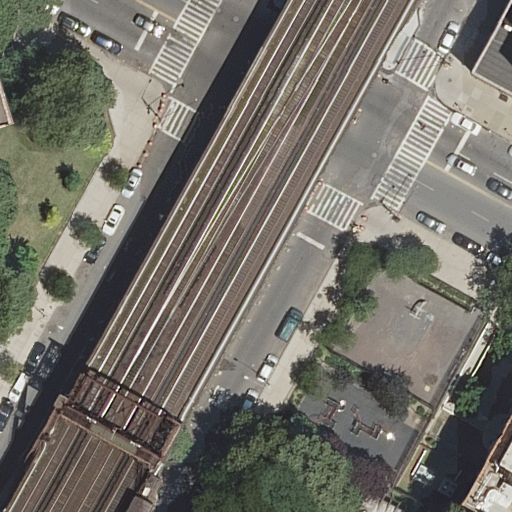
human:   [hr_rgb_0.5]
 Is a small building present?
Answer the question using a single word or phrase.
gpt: yes

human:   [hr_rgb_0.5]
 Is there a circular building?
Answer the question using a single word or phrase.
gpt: no

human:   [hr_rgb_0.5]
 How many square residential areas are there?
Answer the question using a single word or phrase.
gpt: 0

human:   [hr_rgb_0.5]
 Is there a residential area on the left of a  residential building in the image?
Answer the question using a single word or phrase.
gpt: yes

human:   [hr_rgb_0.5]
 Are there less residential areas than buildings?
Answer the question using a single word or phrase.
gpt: yes

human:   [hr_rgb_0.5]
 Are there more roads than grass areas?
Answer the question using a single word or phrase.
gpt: yes

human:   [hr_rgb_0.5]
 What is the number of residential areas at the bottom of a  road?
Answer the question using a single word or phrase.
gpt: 2

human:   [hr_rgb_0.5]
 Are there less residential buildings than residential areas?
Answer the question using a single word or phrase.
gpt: no

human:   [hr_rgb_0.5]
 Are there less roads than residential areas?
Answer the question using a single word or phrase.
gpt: no

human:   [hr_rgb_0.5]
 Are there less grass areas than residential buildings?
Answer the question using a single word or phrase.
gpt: yes

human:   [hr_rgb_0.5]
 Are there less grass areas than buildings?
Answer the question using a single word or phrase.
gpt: yes

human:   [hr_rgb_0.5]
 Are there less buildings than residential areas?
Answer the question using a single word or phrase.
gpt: no

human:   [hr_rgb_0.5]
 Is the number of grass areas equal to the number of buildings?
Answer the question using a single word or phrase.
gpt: no

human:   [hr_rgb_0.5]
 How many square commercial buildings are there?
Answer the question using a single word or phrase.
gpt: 0

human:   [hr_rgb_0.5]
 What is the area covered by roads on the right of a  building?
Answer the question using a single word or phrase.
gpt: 0m2

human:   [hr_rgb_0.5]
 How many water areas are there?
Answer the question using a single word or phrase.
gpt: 0

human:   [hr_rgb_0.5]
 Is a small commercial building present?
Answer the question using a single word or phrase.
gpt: no

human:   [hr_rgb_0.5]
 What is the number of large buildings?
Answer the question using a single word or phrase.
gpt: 0

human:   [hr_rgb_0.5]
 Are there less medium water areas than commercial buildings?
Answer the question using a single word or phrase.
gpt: no

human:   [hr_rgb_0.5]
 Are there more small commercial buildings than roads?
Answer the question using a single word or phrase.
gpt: no

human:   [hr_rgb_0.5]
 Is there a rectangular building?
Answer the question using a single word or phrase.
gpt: yes

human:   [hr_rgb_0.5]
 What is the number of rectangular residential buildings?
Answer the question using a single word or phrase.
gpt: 2

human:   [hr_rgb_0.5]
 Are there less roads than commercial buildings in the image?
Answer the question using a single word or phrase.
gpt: no

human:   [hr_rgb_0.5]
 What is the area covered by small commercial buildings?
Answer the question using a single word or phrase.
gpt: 0m2

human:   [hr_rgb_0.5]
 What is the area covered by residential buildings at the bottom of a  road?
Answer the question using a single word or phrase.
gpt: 151m2

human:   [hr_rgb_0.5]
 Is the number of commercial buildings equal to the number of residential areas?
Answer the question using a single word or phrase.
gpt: no

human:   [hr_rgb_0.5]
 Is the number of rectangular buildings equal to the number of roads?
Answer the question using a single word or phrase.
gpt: no

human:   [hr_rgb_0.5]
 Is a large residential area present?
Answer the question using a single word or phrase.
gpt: yes

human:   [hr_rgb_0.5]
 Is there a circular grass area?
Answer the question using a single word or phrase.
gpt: no

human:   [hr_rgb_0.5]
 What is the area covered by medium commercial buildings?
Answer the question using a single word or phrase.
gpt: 0m2

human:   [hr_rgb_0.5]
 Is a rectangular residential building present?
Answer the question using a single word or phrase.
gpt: yes

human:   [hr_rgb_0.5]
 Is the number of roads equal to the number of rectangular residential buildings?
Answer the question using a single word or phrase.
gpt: no

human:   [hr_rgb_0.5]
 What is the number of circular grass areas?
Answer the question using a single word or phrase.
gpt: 0

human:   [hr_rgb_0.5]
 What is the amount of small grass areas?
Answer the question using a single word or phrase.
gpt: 0

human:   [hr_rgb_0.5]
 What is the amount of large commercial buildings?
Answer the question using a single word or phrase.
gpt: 0

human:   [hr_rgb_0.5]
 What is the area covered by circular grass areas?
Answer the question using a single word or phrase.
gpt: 0m2